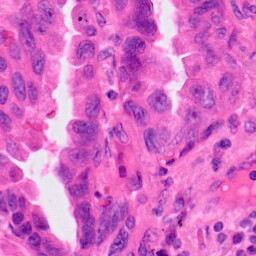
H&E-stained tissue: Lung